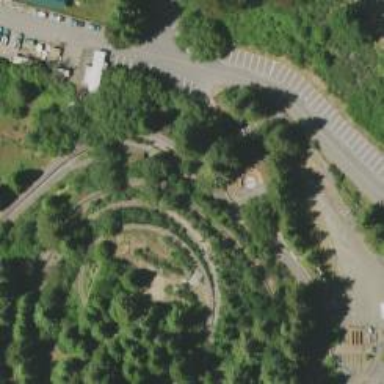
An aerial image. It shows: Miniature railway.